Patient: sex M, age 67
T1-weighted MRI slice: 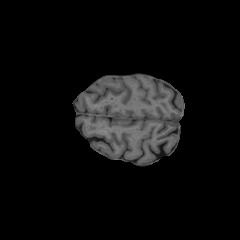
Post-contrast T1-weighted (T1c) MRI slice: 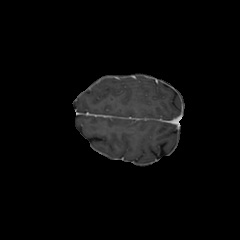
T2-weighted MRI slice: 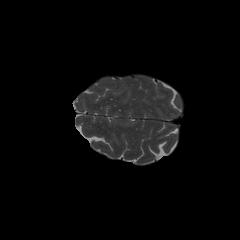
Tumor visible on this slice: no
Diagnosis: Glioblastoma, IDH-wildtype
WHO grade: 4